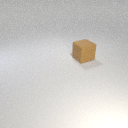
large brown rubber cube